Question: How can I set the left and right margin of a table row (or something similar to achieve the same result)? I tried 'border-collapse:separate; border-spacing:20px;' but that removed the rows border bottom.
This is what I am trying to create:

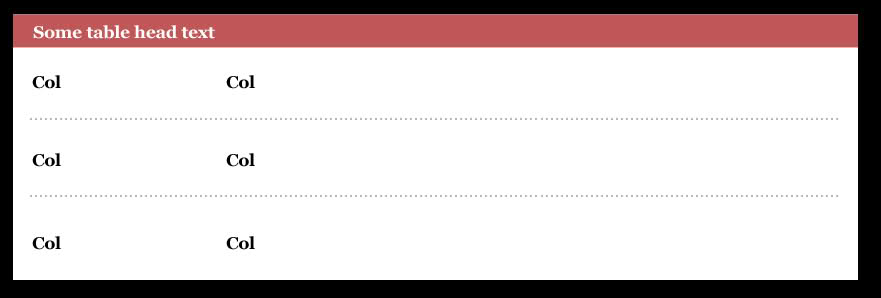
Answer: I do not think this is possible with tables.
Here it is with divs and spans. I hope you like it:
'''
<html>
<head>
<style>
div#outer {
border: 10px solid black;
width: 30em;
}
div#header {
background-color: red;
color: white;
text-align: center;
}
div.row {
border-bottom: 1px dashed red;
margin: 10px 20px;
clear: both;
}
span.left {
float: left;
}
span.right {
margin-left: 10em;
}
</style>
</head>
<body>
<div id="outer">
<div id="header">Some table head text</div>
<div class="row">
<span class="left">Col</span>
<span class="right">Col</span>
</div>
<div class="row">
<span class="left">Col</span>
<span class="right">Col</span>
</div>
<div class="row">
<span class="left">Col</span>
<span class="right">Col</span>
</div>
</div>
</body>
</html>
'''